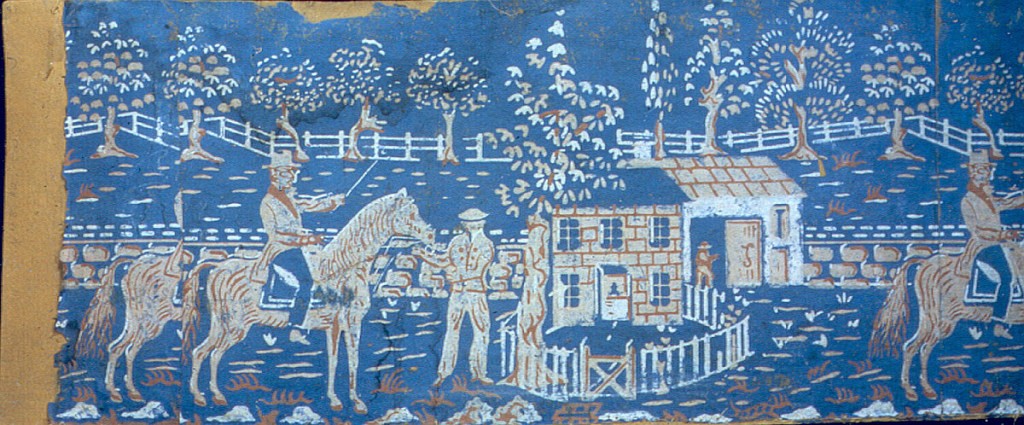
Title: Bandbox
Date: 1820–50
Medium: Block-printed
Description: Partial side of bandbox, with horses, riders and stables.